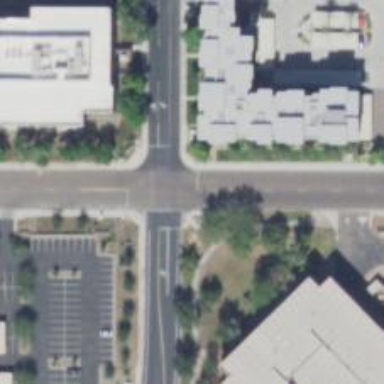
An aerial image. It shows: Solid stop line on the road.